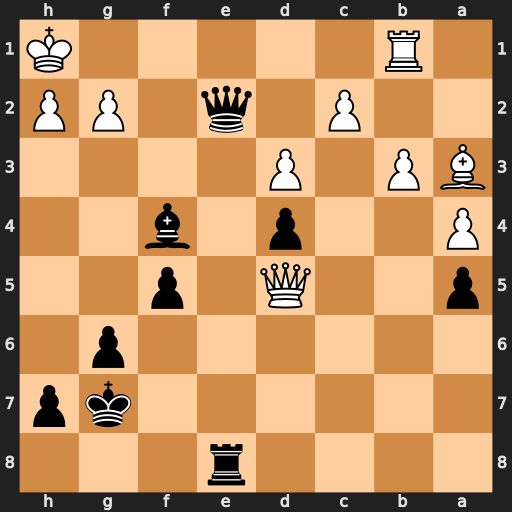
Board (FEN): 4r3/6kp/6p1/p2Q1p2/P2p1b2/BP1P4/2P1q1PP/1R5K
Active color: b
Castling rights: -
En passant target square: -
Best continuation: Qe1+ Rxe1 Rxe1#